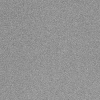
Atmospheric dust classification: dusty